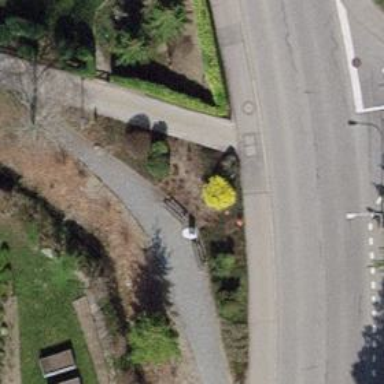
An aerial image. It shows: Bench for seating.